Field crop: maize
Growth stage: 2
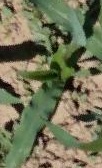
Species: maize